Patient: sex M, age 69
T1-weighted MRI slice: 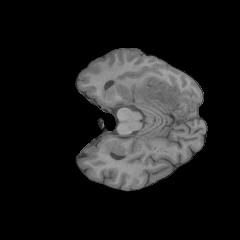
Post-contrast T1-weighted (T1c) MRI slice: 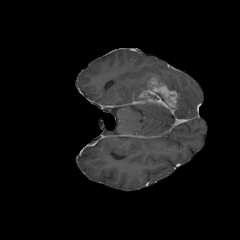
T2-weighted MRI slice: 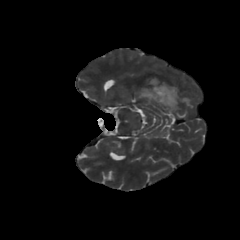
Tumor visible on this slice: yes
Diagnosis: Glioblastoma, IDH-wildtype
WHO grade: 4